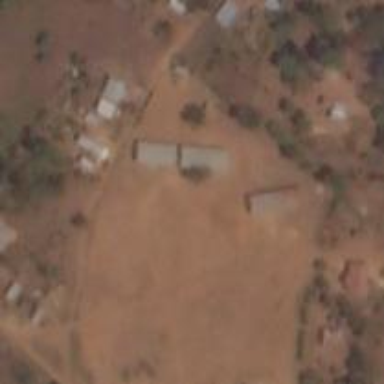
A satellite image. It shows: School.